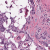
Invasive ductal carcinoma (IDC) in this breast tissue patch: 1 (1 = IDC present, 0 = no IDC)